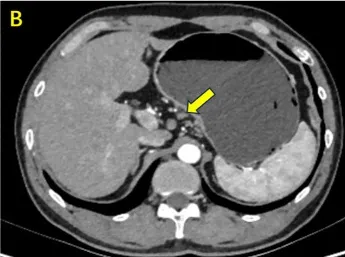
Enhanced abdominal CT, gastroscopy, and biopsy results upon initial admission. Enlarged lymph node on the lesser curvature side (the yellow arrow).
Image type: radiology (ct)